Question: I know my title is not the best but I tried as best I could. It's a little hard for me to explain my problem, but what I want is to create a horizonal list that has a "triangle" in the active element. I show an image below.

It this possible with CSS? I know how I would do with jQuery but I want to use CSS now and no jQuery/Javascript.
I have actually created a fiddle which you can find a link to below:
<URL>
I tried a javacript solution but wasn't satisfied with it because I would like to use CSS instead. My goal is to have that triangle as you can see in the example to "ease" between which '<li>' you click. Is this even possible or am I dreaming?
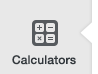
Answer: Just add this to the bottom of your CSS:
'''
ul#objects li {
overflow: hidden;
position: relative;
}
ul#objects li.active:after, ul#objects li:hover:after {
content: "";
position: absolute;
width: 15px;
height: 15px;
background: #fff;
box-shadow: 0 0 3px #666;
transform: rotate(-45deg);
top:5px;
right: -8px;
}
'''
<URL>. No jQuery and you even get the hover effect for free.
: Here I used ':target' so that the arrow only shows up when you click on the element: <URL>.
: Got it. CSS only solution where the arrow slides to follow the one you click on: <URL>.
: And here it is updated so that the arrow slides when you hover as well as when you click. Hopefully you can see in the code that the clicking effect requires the ':target' code as well as the addition of the links in your HTML, but if you only want to do it with the ':hover' effect and then switch to the different page, you don't need the links I added to your HTML, you just need to add the '.active' class into the CSS where I have ':target'. Hopefully that makes sense. <URL>.